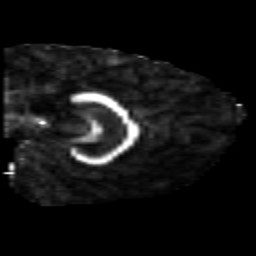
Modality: FA
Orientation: sagittal
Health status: healthy
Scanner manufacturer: siemens
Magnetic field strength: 3 T
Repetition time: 10 s
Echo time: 0.092 s